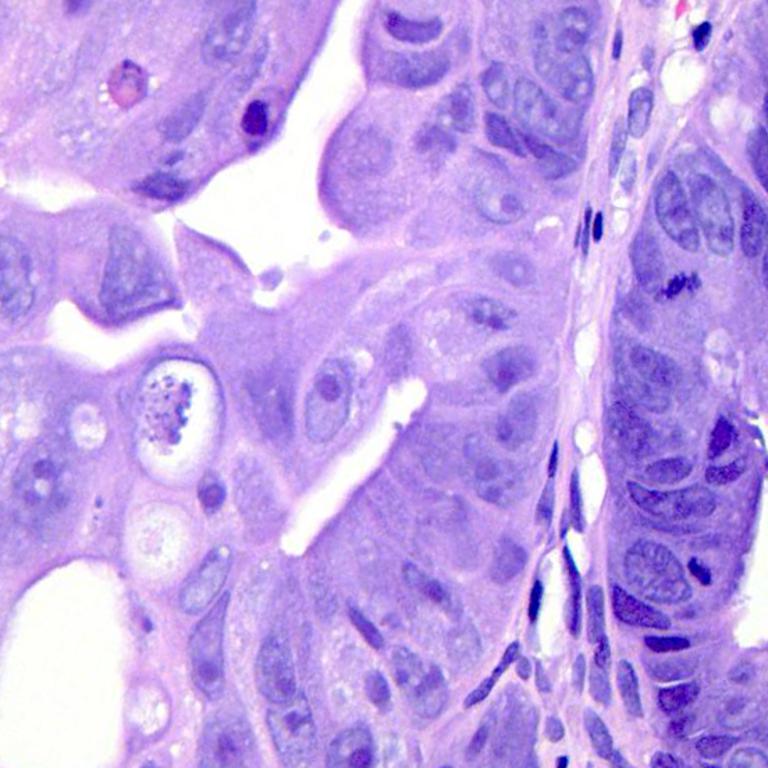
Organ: colon
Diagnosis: adenocarcinomas